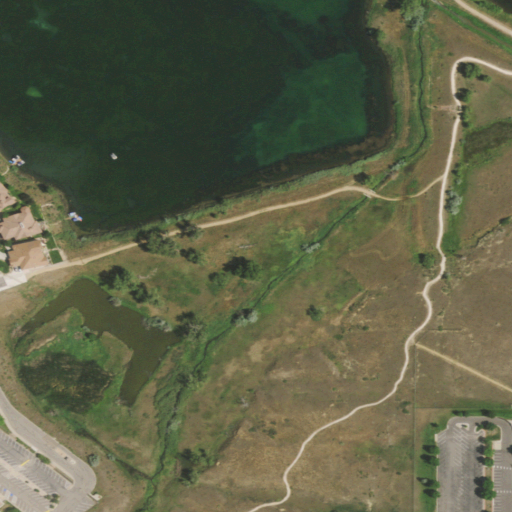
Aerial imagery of valley in Colorado named Ryan Gulch containing grassland, open water, shrub, herbaceous wetlands, low intensity development, open development, medium intensity development, high intensity development, and woody wetlands